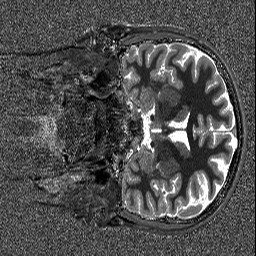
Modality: T1map
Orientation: coronal
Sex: male